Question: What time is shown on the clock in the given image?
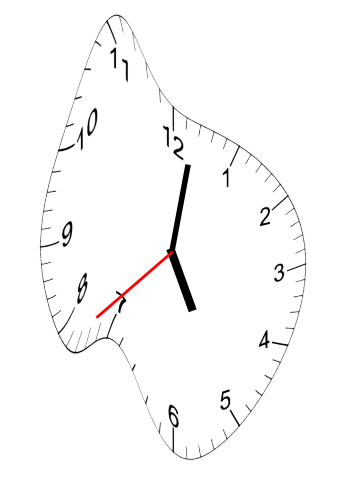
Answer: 05:01:38